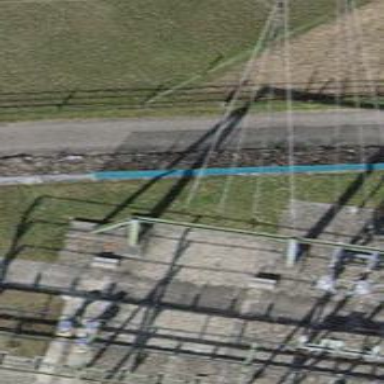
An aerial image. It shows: Insulator used in power equipment.